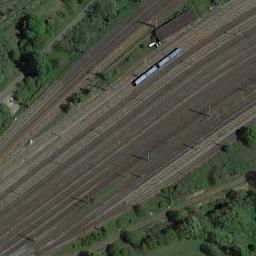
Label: railway